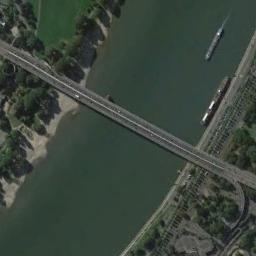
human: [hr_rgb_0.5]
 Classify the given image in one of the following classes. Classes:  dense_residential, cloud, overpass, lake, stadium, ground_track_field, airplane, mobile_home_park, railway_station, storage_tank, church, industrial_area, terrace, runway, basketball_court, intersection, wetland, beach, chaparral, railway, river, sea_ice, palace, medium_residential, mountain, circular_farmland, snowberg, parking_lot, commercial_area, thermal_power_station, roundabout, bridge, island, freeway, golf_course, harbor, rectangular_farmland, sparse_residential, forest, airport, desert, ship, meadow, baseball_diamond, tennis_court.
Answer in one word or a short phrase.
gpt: bridge